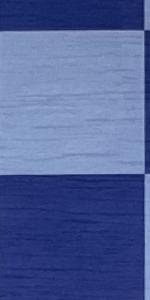
Label: Empty